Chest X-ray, AP view. Patient: 35 years old, sex F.
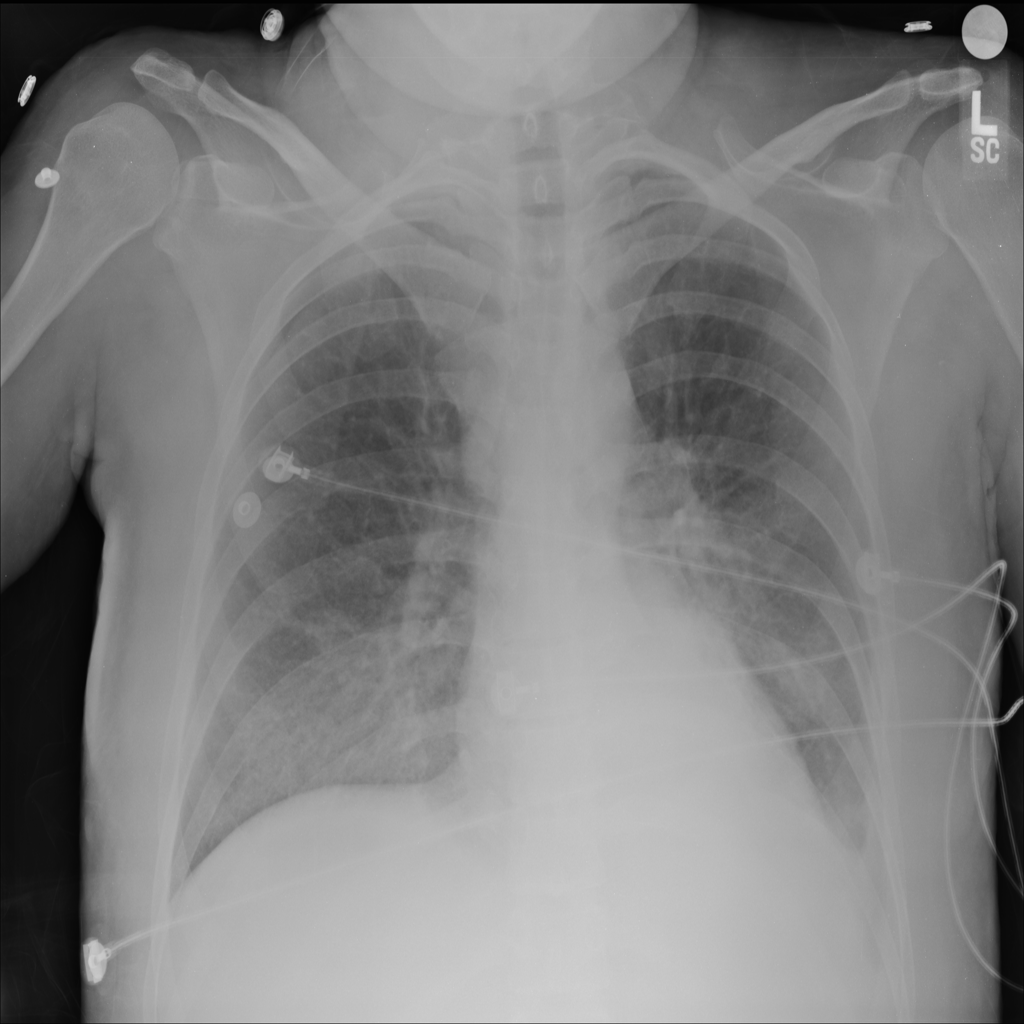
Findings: No Finding